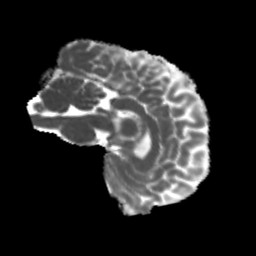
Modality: MD
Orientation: sagittal
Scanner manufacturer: siemens
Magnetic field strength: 3 T
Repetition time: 4 s
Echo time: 0.0594 s